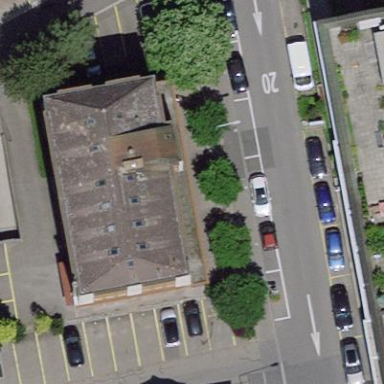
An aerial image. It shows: Commercial building.